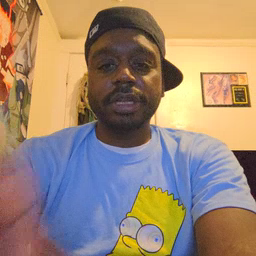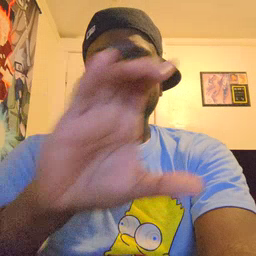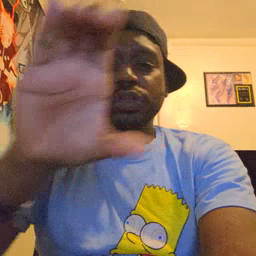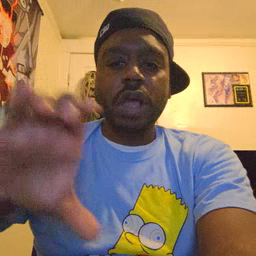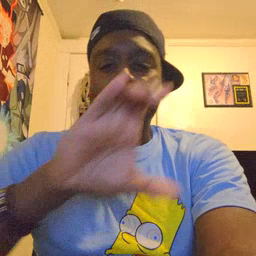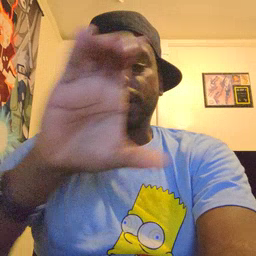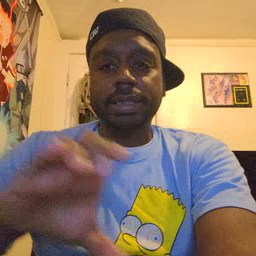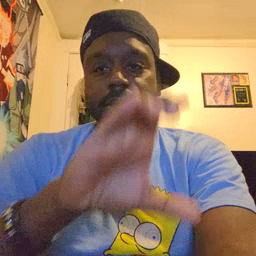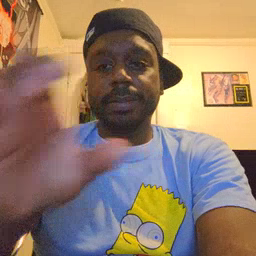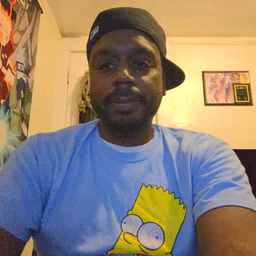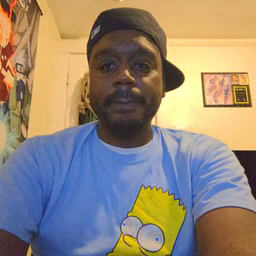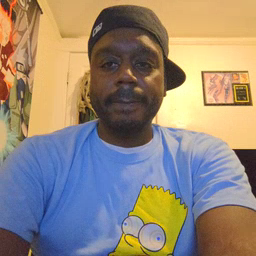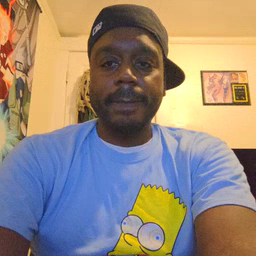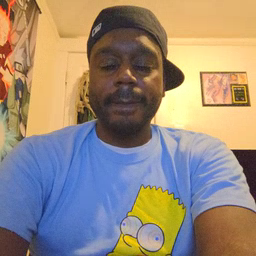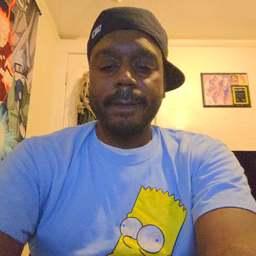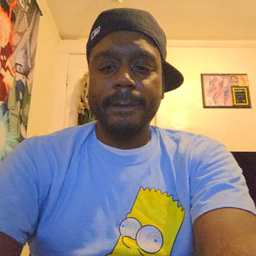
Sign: chocolate